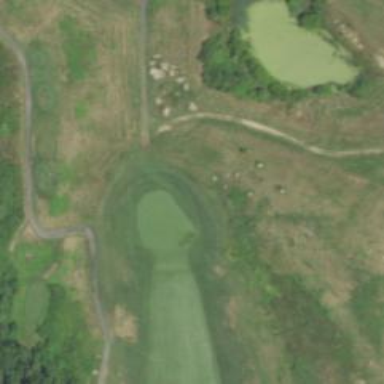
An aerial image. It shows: View of golf hole.